Field crop: tomato
Growth stage: 2
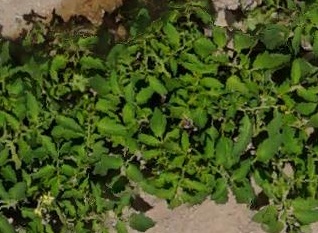
Species: tomato